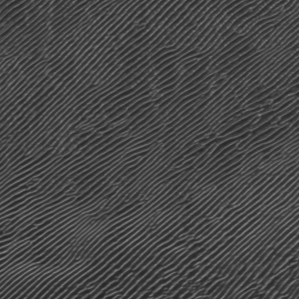
Label: frost